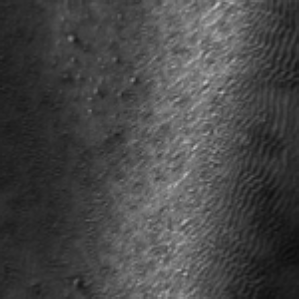
Label: frost